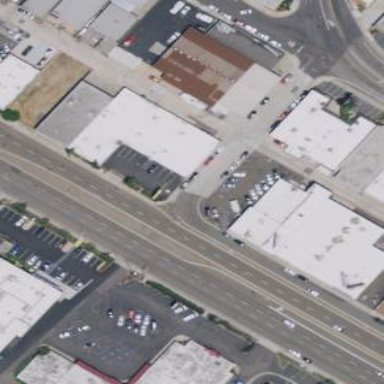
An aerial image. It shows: Commercial building.